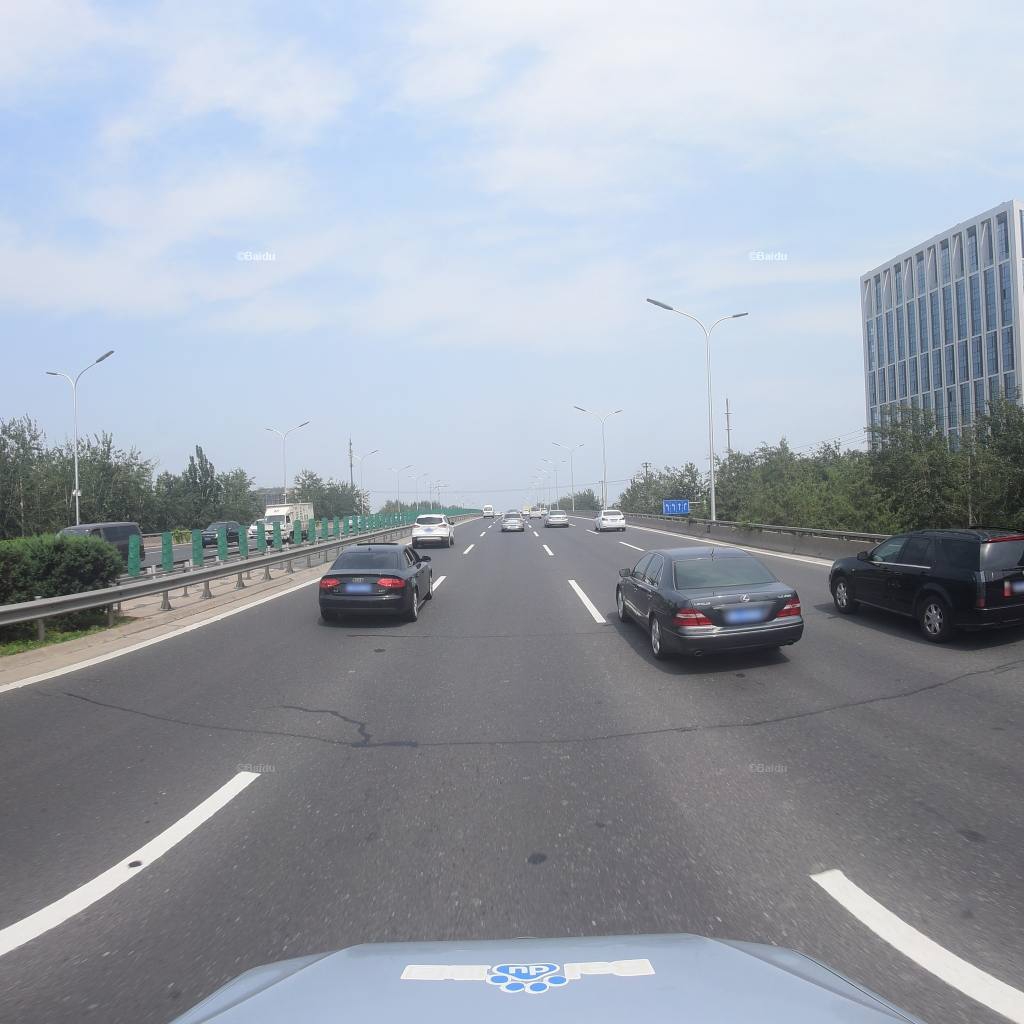
Region: Fengtai
Road damage annotations: transverse patch, transverse patch